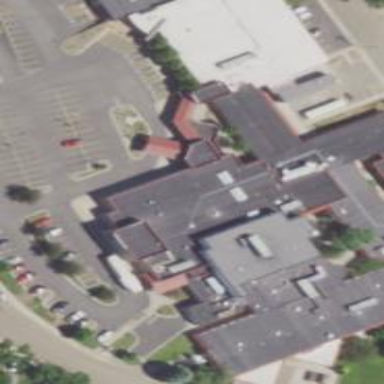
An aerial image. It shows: Healthcare facility identified as hospital.